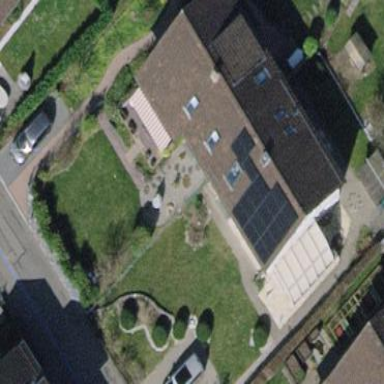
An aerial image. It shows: Semidetached house with gabled roof.